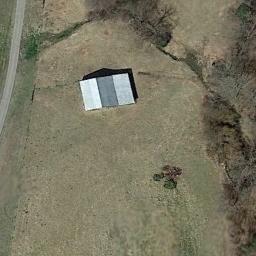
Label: sparse_residential